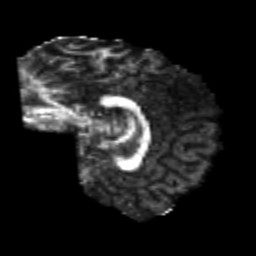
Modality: FA
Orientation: sagittal
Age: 25
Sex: male
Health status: healthy
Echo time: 0.074 s